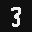
Label: 3